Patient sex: F
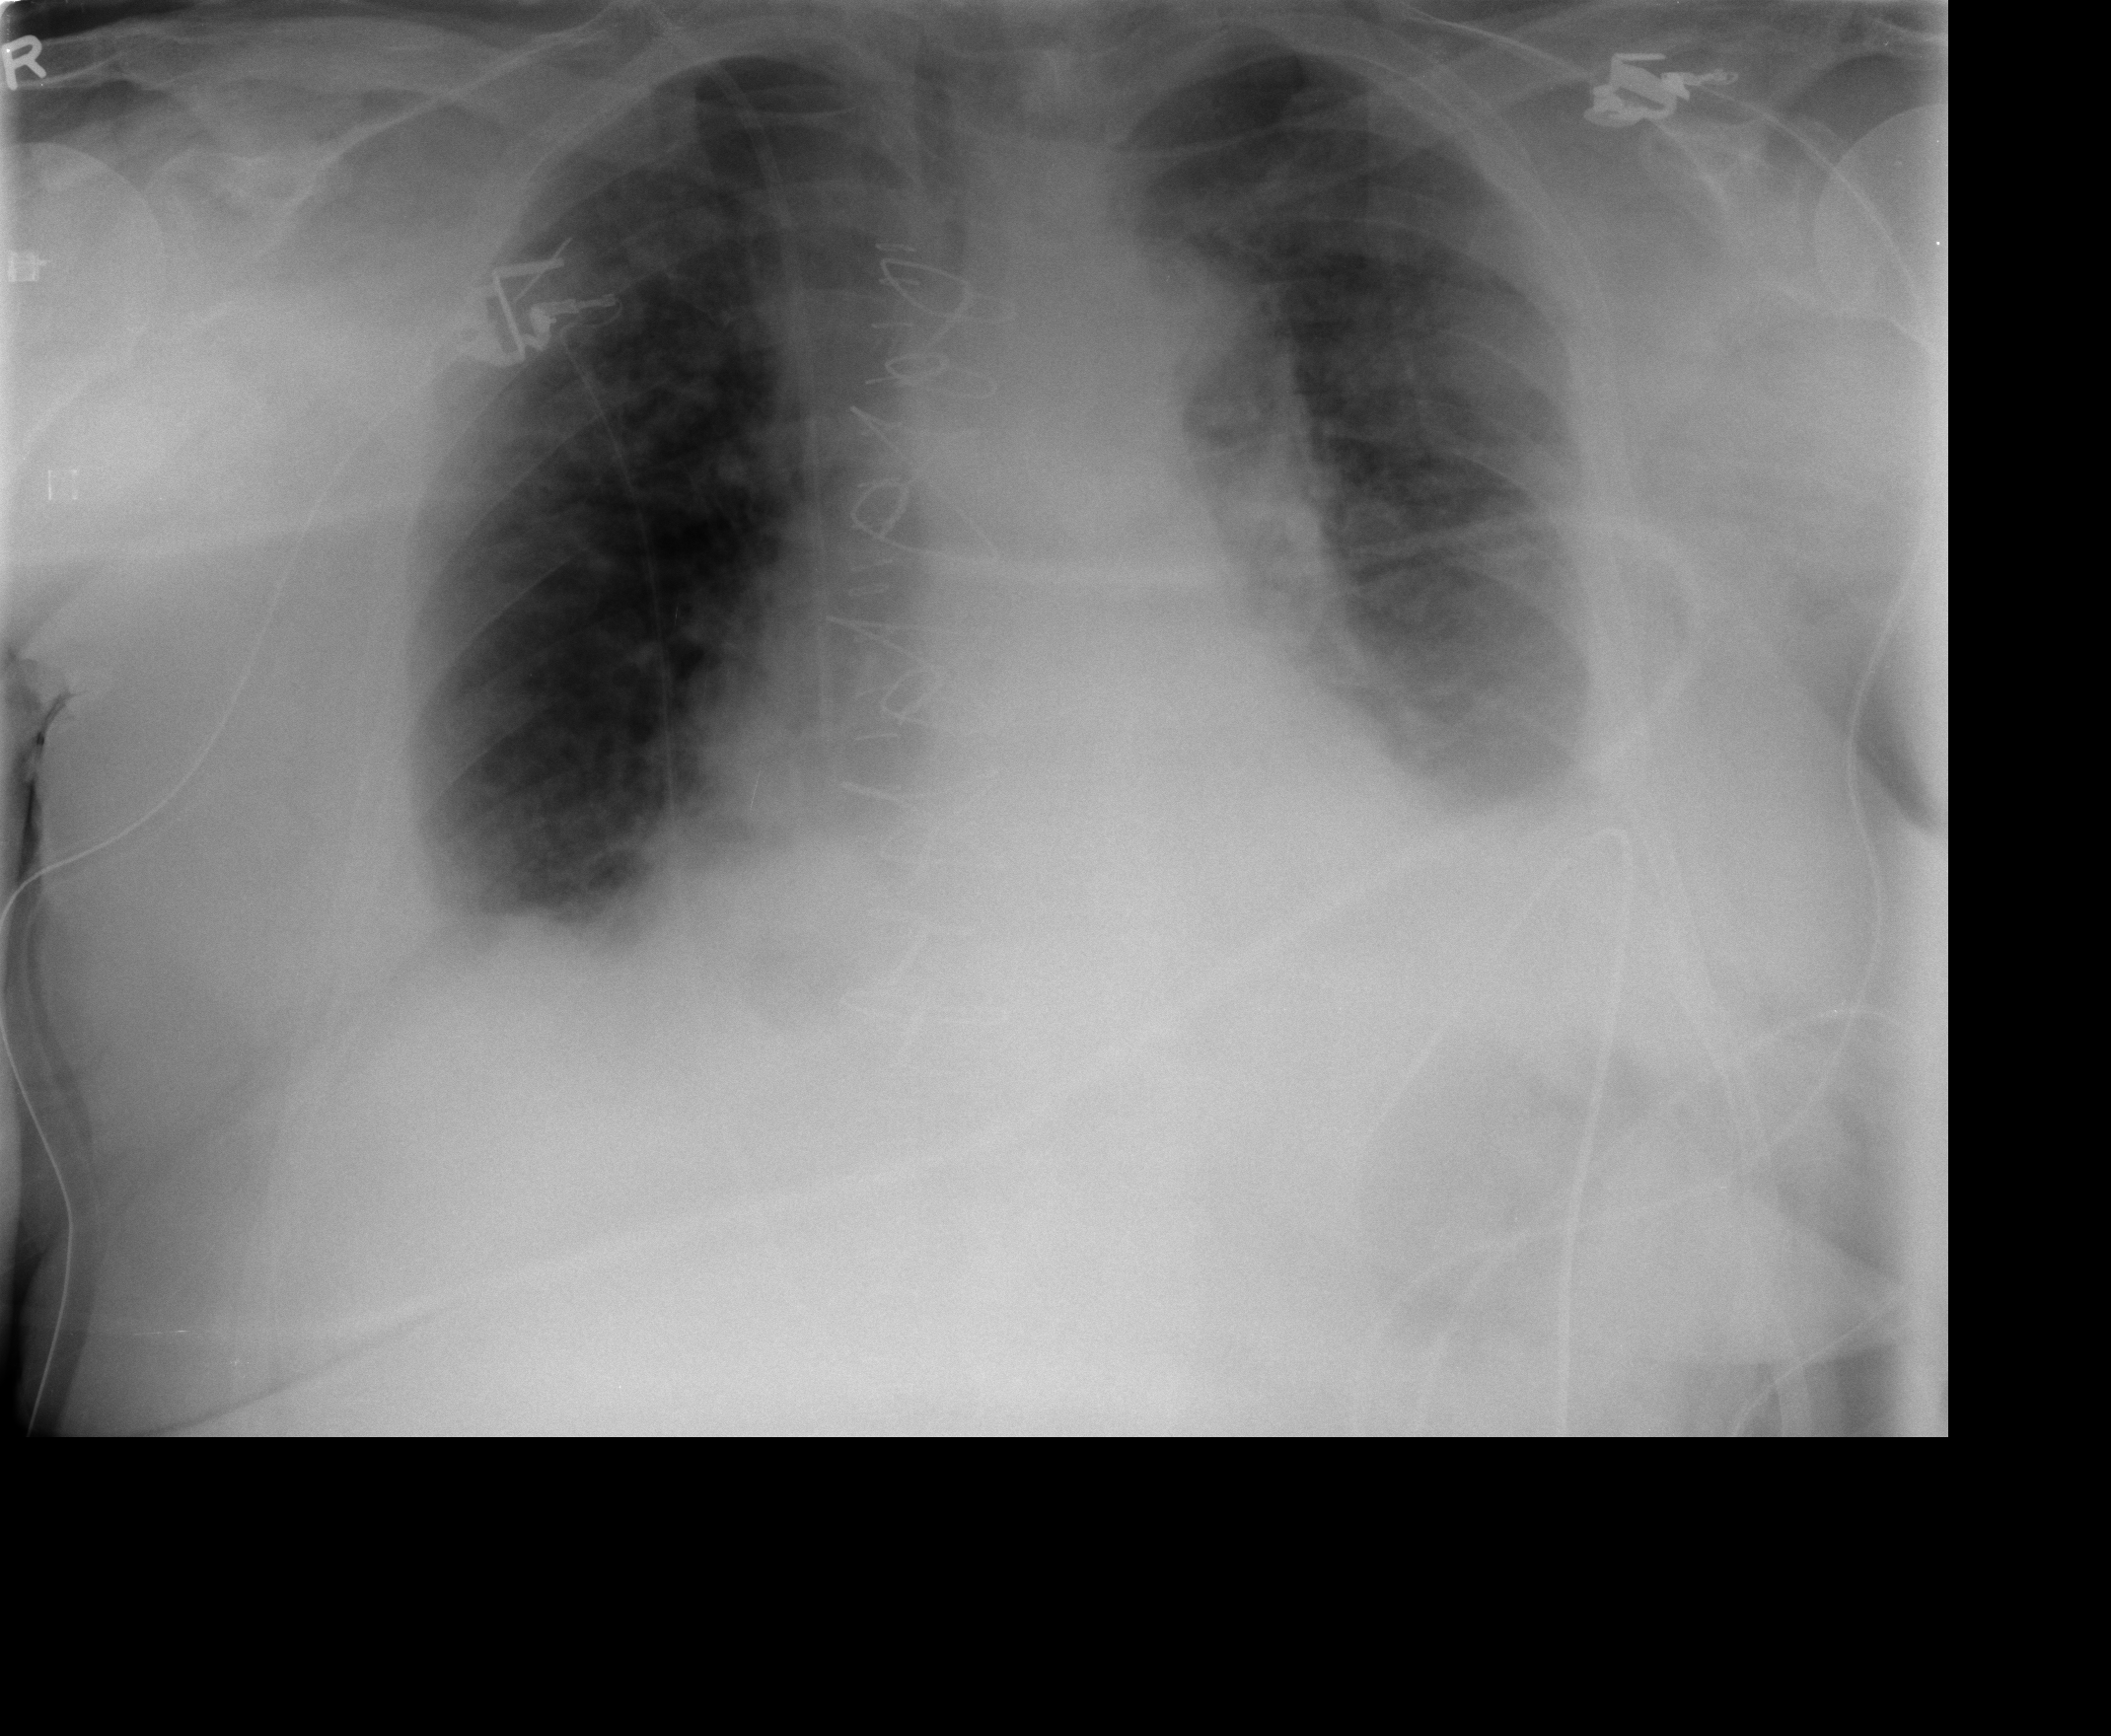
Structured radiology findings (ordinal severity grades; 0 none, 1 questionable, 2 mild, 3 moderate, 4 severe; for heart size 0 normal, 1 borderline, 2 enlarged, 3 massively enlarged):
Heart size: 2
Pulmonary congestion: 2
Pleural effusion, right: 1
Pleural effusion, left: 1
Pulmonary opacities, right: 1
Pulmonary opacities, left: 1
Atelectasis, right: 2
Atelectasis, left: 2